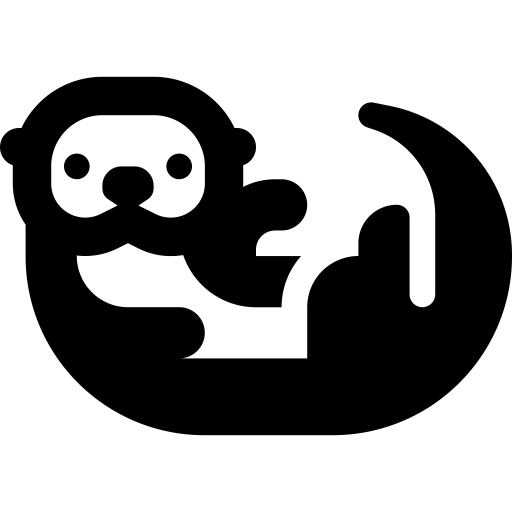
Tags: icon, FontAwesome, fa-icon, solid, otter